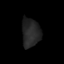
Tissue: skin
Cell type: T cells
Senescence score: 0.2115
Nuclear area (px): 507
Mean DAPI intensity: 37.716